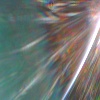
Label: sunburn